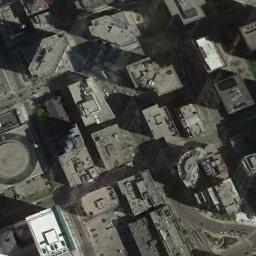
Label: commercial_area